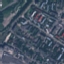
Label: Residential